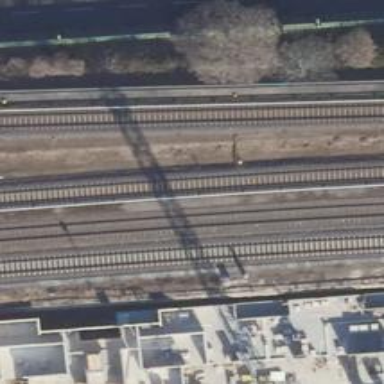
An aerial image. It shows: Railway track.